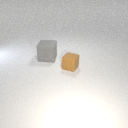
large gray rubber cube behind small brown rubber cube